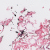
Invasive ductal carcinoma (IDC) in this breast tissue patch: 0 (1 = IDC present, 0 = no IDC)